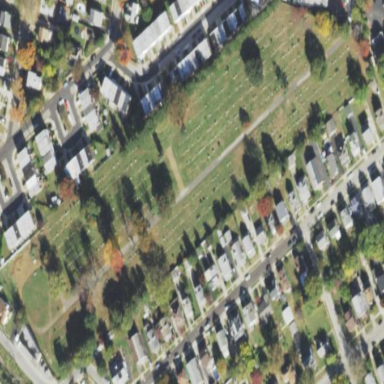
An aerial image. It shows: Cemetery.